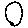
Label: circle